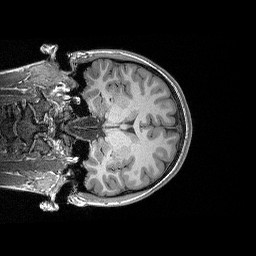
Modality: T1w
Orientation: coronal
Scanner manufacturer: siemens
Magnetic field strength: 3 T
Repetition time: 2.3 s
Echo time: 0.00298 s